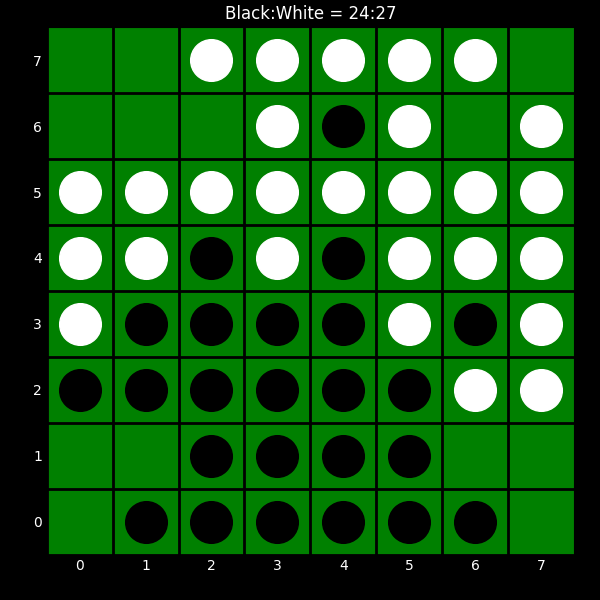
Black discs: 24
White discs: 27